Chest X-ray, PA view. Patient: 42 years old, sex F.
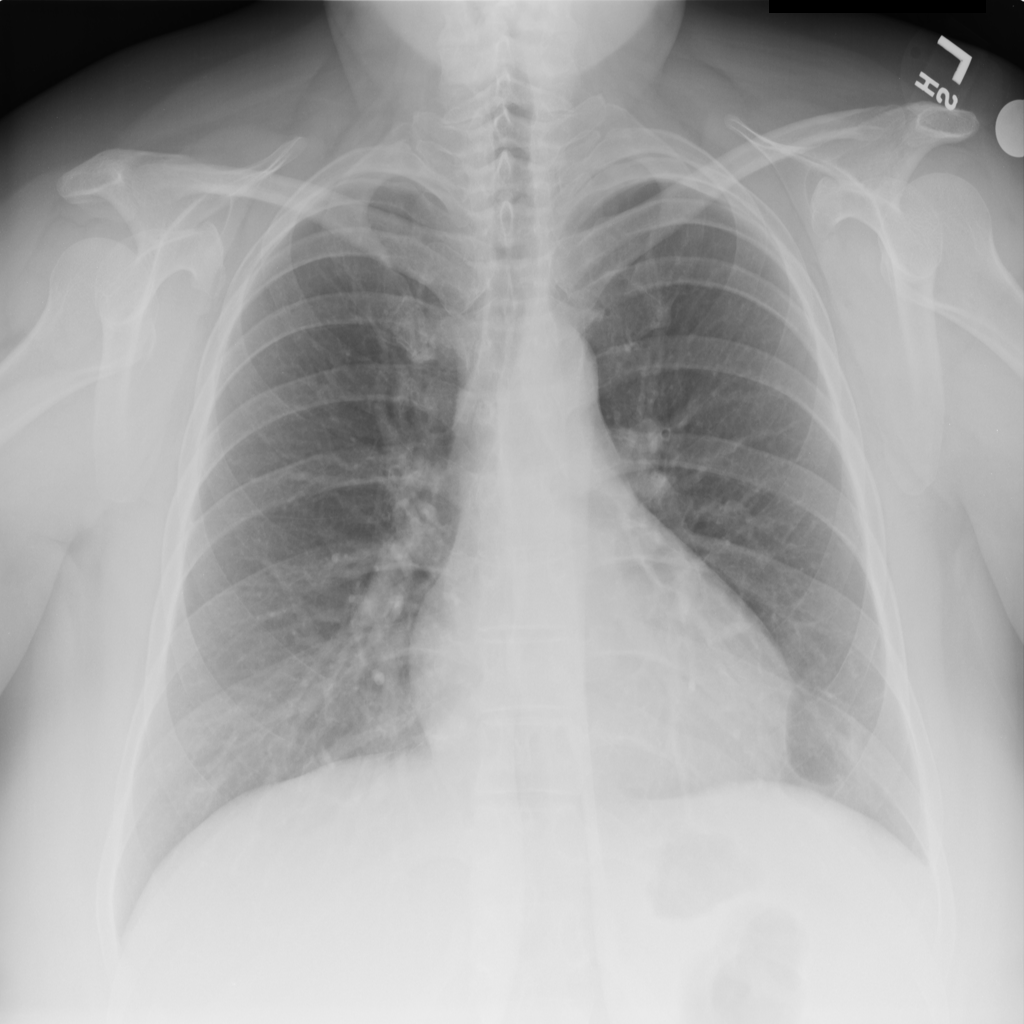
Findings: No Finding